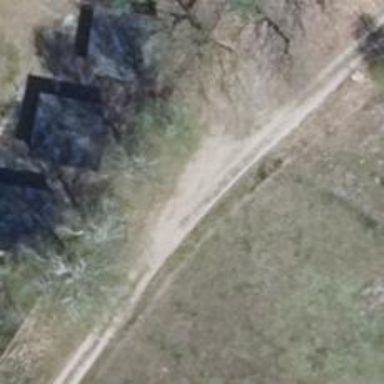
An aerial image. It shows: Residential road with dirt surface.